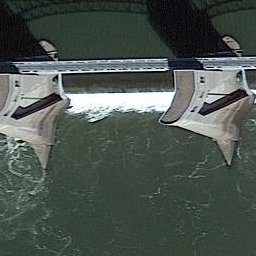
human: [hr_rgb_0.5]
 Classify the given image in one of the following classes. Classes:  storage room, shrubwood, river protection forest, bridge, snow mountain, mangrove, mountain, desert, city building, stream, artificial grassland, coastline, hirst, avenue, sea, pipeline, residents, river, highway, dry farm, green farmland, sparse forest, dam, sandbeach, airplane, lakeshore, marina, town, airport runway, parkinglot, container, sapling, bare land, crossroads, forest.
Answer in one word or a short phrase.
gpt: dam